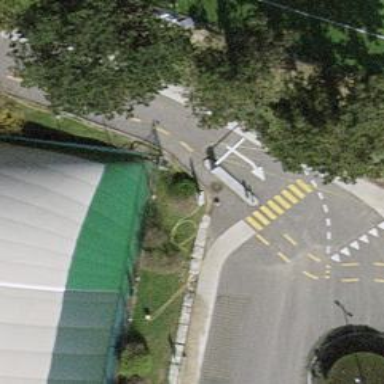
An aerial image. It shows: Lift gate barrier.